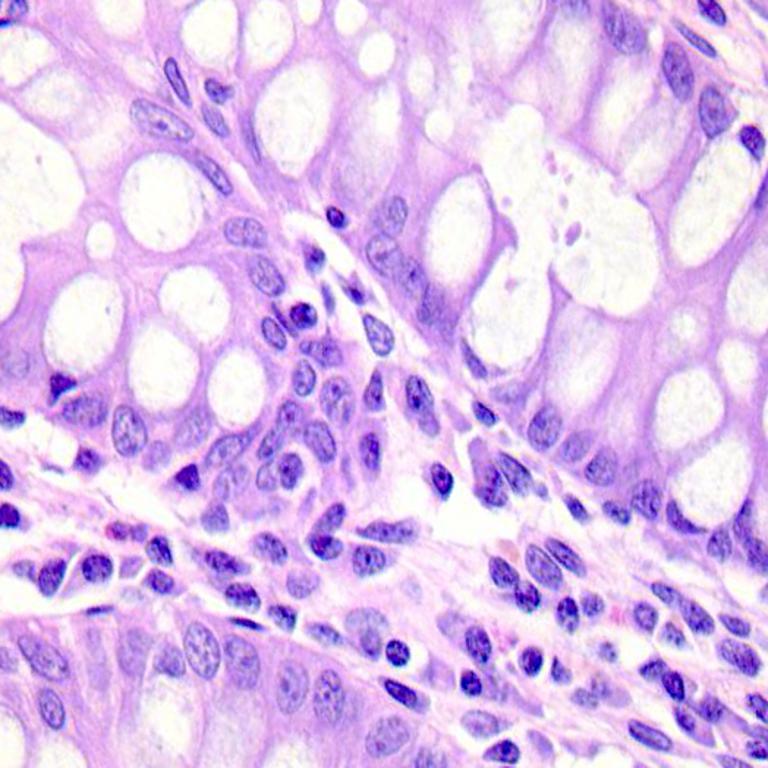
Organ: colon
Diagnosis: benign